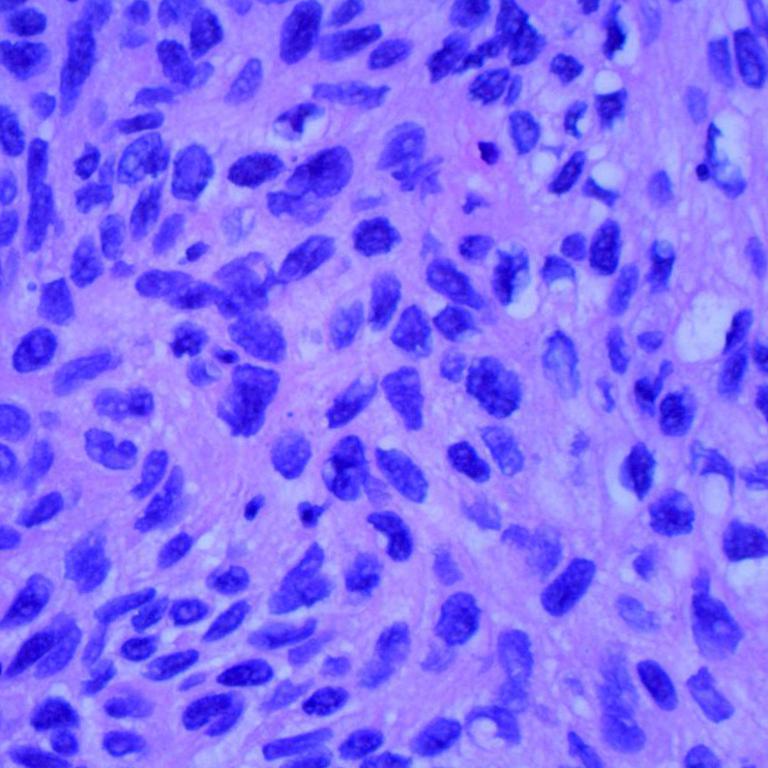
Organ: lung
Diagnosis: squamous carcinomas